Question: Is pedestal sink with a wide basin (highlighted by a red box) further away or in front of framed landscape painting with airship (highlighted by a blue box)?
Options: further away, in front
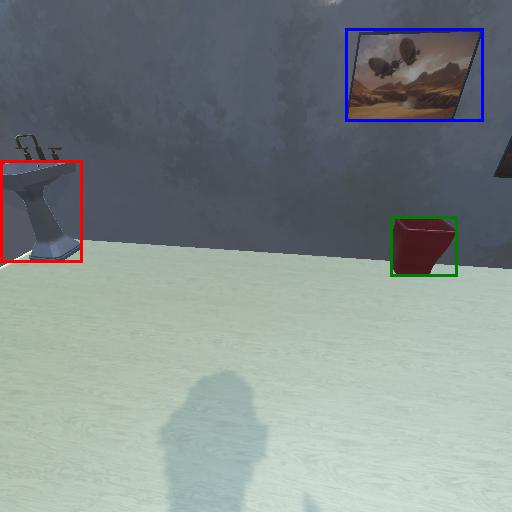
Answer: further away